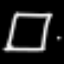
Label: square